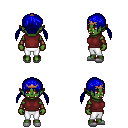
a pixel art fantasy rpg character, female body template, orc, green skin, maroon sleeveless shirt, white pants, blue twin-tailed hairstyle, bronze tiara, leather bracers, white slippers, four views (front, back, left, right), 2x2 character sprite sheet, small pixel art, hard edges, no anti-aliasing